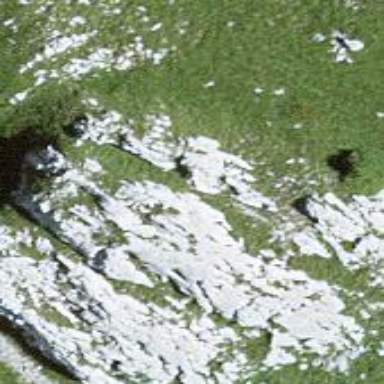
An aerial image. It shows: Landscape of bare rock.